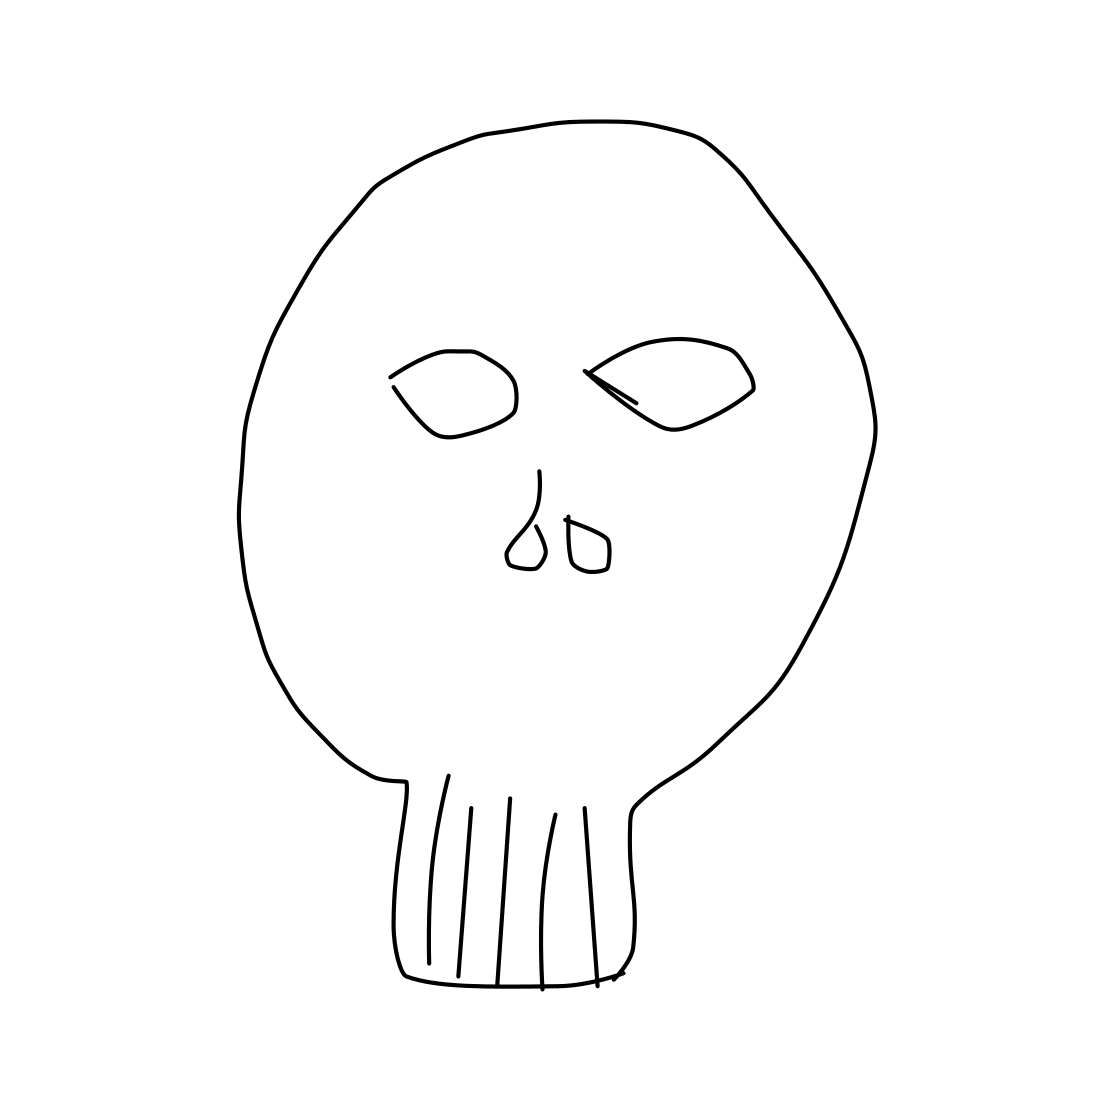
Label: skull